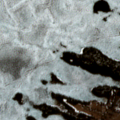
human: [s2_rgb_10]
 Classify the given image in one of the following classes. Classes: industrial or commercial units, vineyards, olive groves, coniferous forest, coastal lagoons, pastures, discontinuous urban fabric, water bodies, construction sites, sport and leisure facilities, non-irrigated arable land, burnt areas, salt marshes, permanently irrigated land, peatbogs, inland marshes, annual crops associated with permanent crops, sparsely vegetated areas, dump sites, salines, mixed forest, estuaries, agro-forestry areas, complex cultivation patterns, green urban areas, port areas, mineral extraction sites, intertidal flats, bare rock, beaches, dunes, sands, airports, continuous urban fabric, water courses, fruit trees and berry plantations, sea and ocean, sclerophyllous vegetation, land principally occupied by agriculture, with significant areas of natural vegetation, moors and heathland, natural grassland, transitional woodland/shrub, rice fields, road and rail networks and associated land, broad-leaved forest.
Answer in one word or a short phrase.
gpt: mixed forest, water bodies